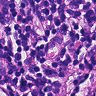
Metastatic tissue present: no